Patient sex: M
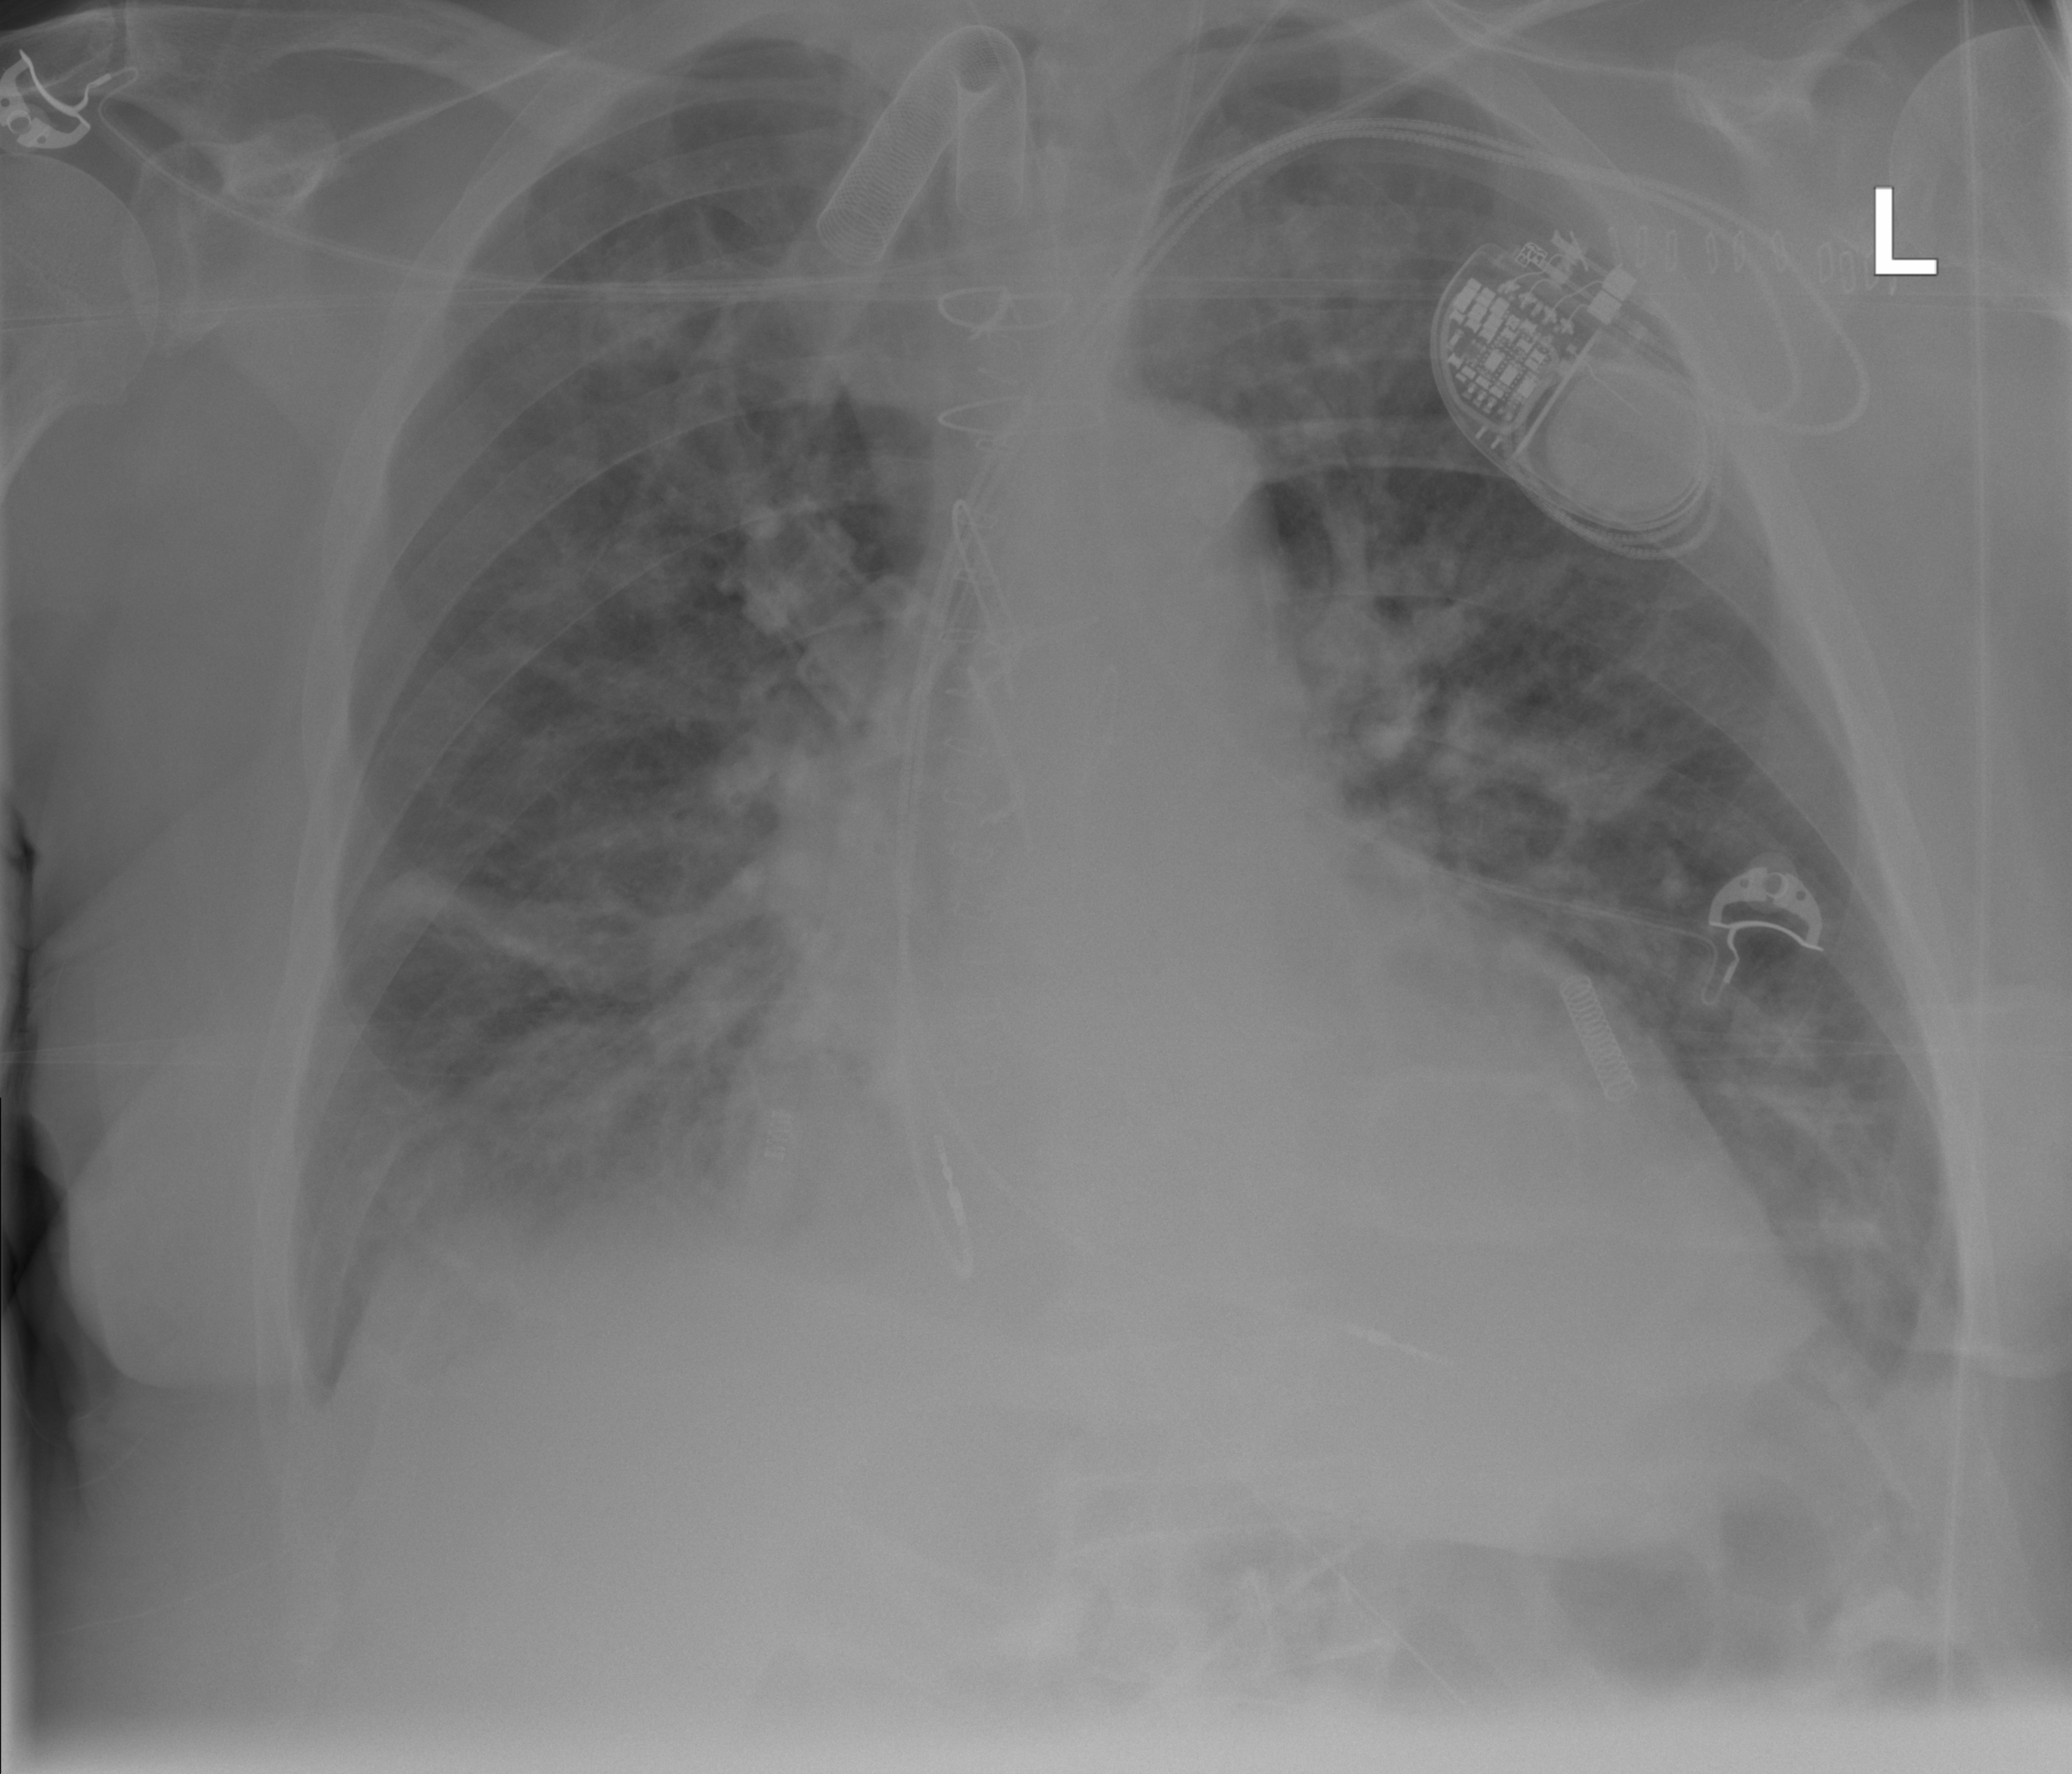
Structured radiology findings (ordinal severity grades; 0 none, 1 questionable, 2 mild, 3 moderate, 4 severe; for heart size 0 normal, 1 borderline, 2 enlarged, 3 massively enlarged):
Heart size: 2
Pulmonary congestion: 2
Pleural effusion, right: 0
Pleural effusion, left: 0
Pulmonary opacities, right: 2
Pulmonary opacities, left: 2
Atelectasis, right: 2
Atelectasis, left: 2